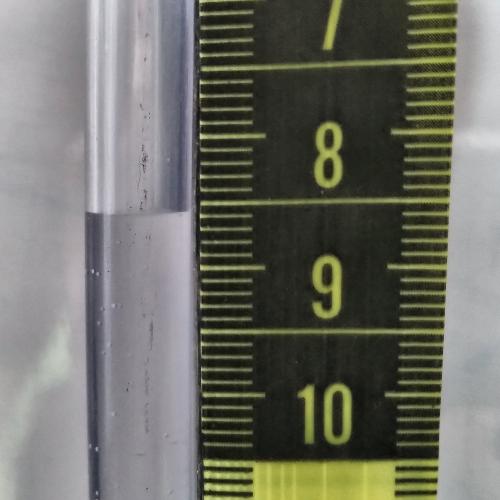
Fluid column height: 8.6 cm